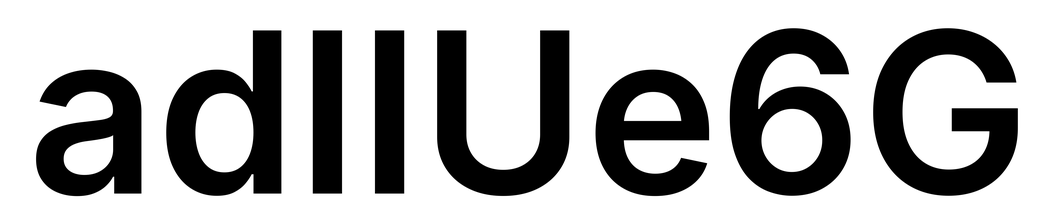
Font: Inter_SemiBold